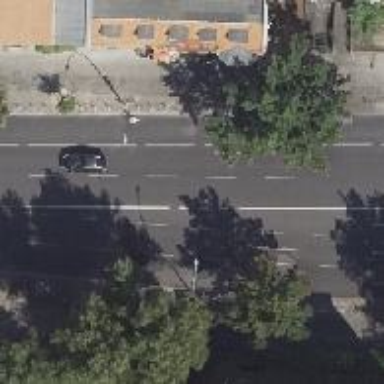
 the road has shared busway for both directions of the cycleway."